Field crop: maize
Growth stage: 2
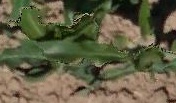
Species: maize